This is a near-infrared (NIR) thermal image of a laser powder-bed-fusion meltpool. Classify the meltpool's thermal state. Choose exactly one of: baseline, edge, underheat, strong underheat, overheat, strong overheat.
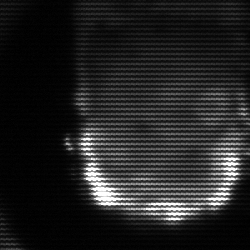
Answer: baseline